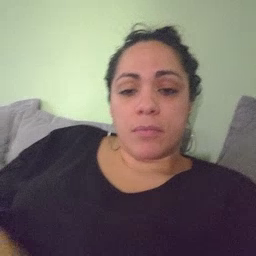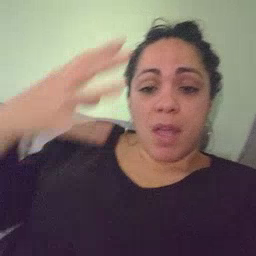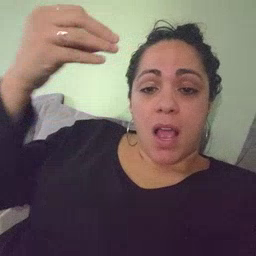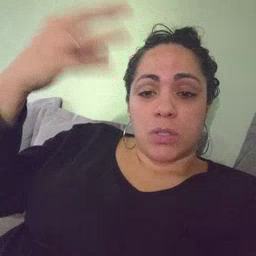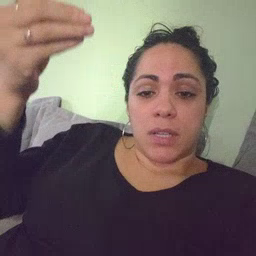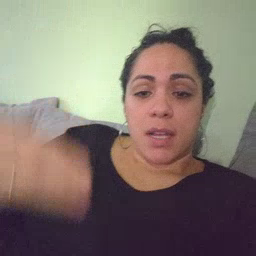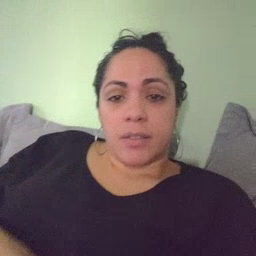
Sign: outside